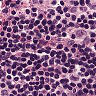
Metastatic tissue present: no